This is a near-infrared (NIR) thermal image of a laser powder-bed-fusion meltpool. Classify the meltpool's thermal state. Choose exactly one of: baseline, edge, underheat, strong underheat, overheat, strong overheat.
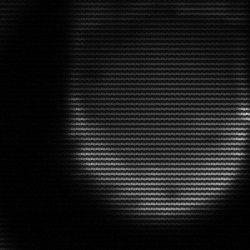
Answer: edge